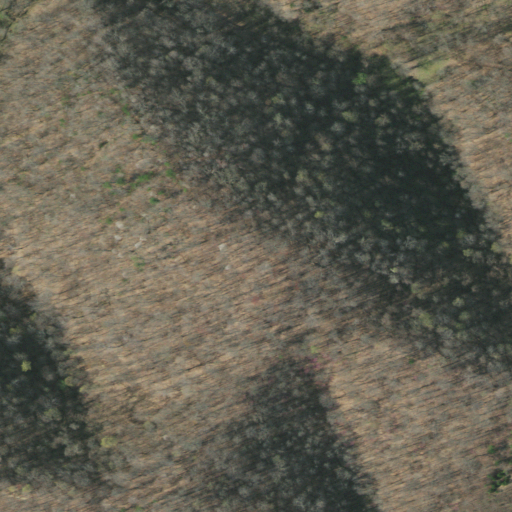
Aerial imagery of ridge(s) in Tennessee named Holman Ridge containing deciduous forest, mixed forest, and open development